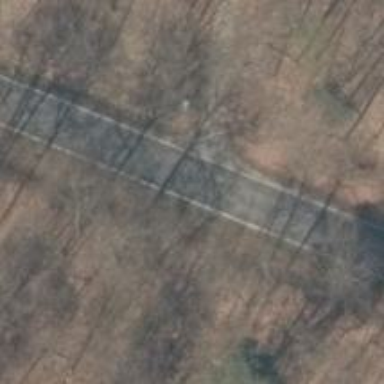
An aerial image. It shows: Asphalt road classified as tertiary.